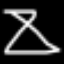
Label: hourglass